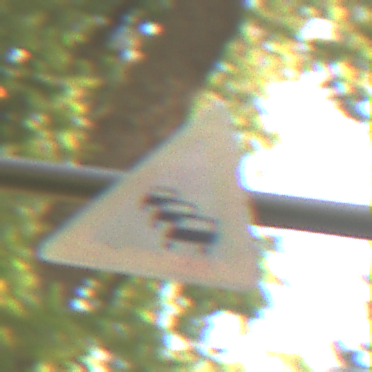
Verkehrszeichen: Stau
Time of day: Midday
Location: Outdoor (Nature)
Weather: PartlyCloudy
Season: NotSpecified
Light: Natural